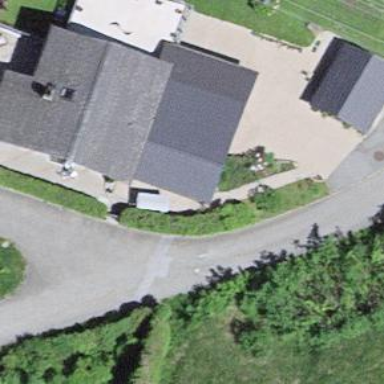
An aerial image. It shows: Simple house.